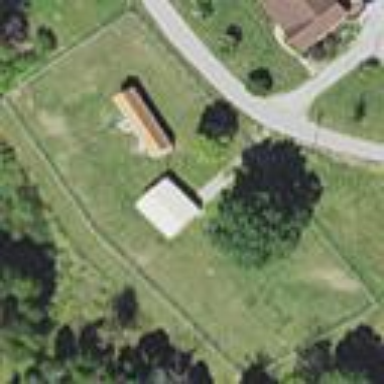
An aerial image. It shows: Fence.